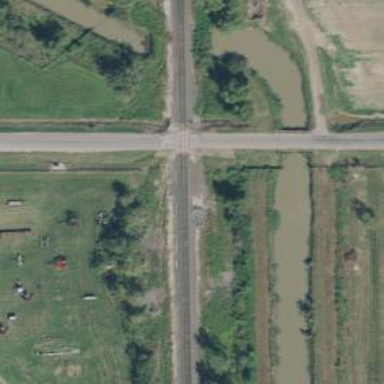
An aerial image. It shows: Railway level crossing.